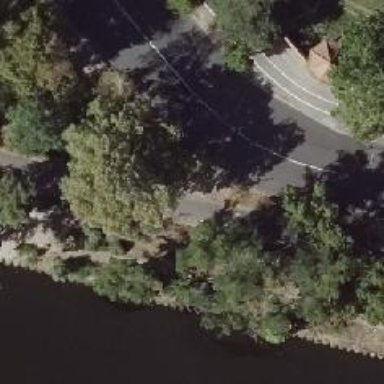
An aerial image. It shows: Informal crossing.